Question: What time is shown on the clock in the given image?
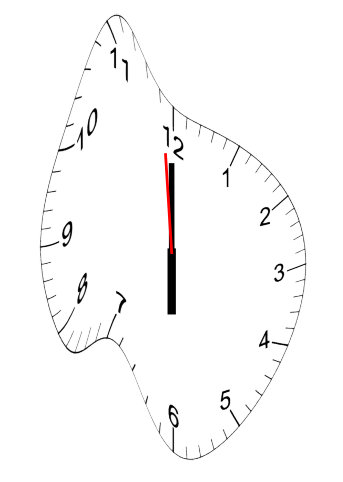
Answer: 05:59:59